Aerial crown-view tile of a tropical tree (Barro Colorado Island, Panama), acquired 20240813:
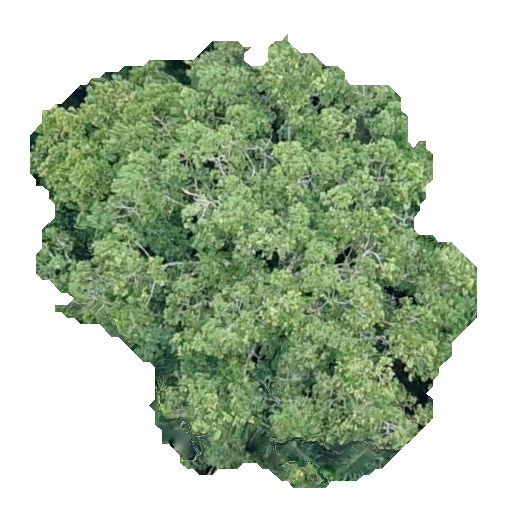
Species: Ocotea leptobotra
GBIF accepted scientific name: Ocotea leptobotra
Crown area: 211.278 m²